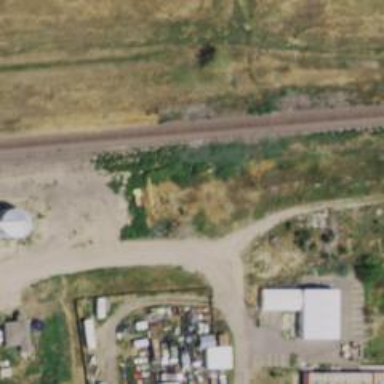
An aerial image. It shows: Railway siding with rails.